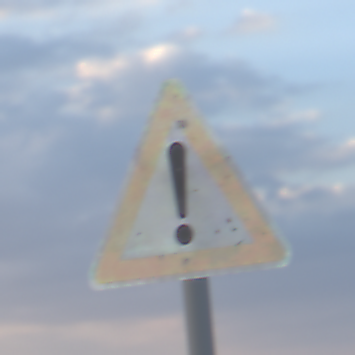
Verkehrszeichen: Gefahrenstelle
Umgebung: Outdoor, Nature
Tageszeit: SunriseSunset
Wetter: PartlyCloudy
Licht: Natural
Jahreszeit: NotSpecified
Kontrast: LowContrast